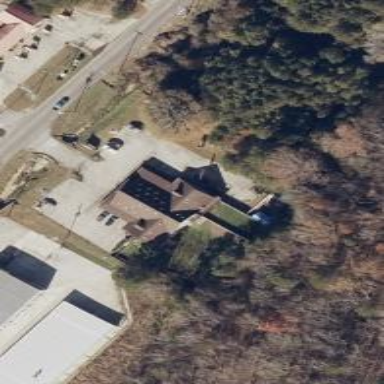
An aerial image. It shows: Veterinary facility.